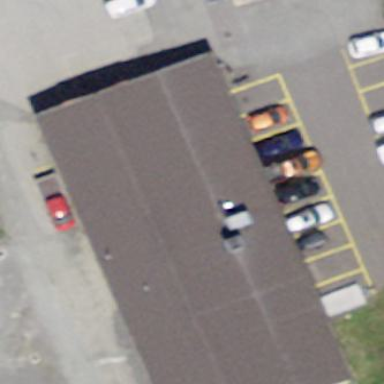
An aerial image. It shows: Industrial building that is car repair shop.